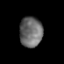
Tissue: prostate
Cell type: T cells
Senescence score: 0.2454
Nuclear area (px): 682
Mean DAPI intensity: 106.084